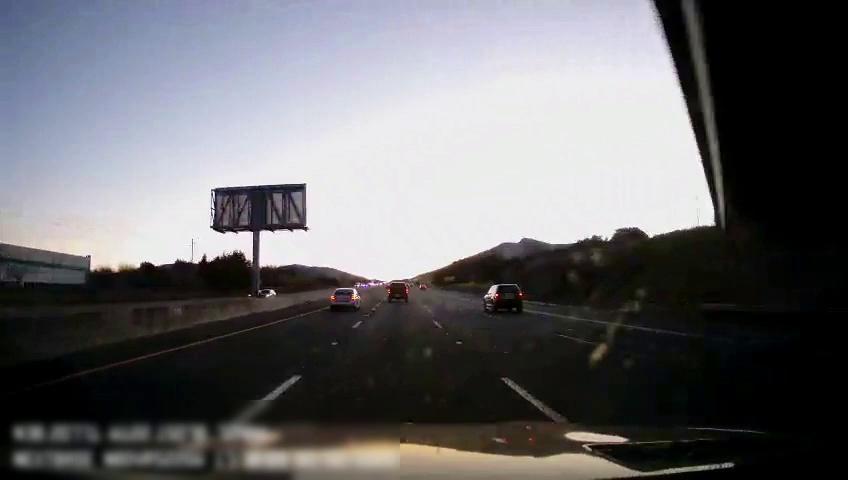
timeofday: Day
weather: Sunny
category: Drivable Space
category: Vehicles | Car
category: Vehicles | SUV
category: Vehicles | SUV
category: Vehicles | SUV
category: Lanes | Alternate Lane
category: Lanes | Current Lane
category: Lanes | Current Lane
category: Lanes | Alternate Lane
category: Lanes | Alternate Lane